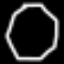
Label: octagon